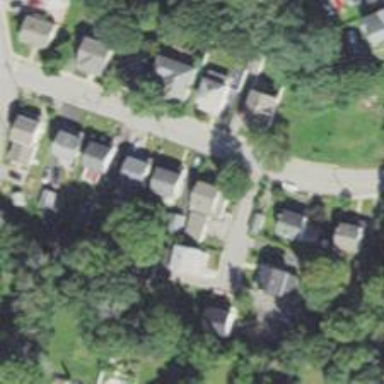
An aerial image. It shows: Residential driveway.